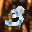
Label: 3